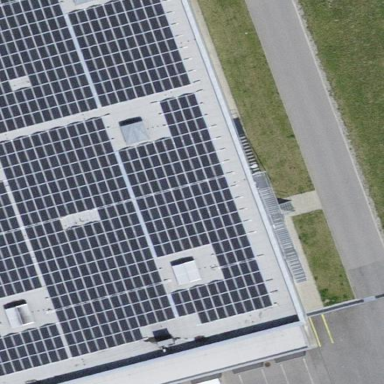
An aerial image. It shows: Solar power generator.